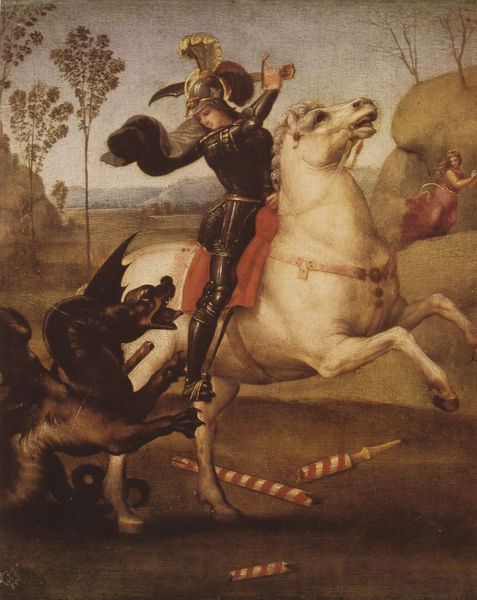
Titel: Der Heilige Georg mit dem Drachen
Künstler: Raphael
Standort: Paris
Institution: Louvre
Schlagwörter: angriff, baum, berg, blau, blätter, feder, felsen, flügel, gemälde, held, himmel, kampf, kopf, laub, mann, umhang, weiß, bäume, grün, landschaft, mädchen, ocker, see, braun, frankreich, frau, geste, grau, hintergrund, kleid, orange, schwarz, symbol, szene, vordergrund, ölbild, dame, rot, tier, wiese, malerei, blond, jung, böse, federn, geschichte, historie, rahmen, hals, holland, öl, ebene, feld, ferne, horizont, häuser, hügel, natur, gewand, mantel, hald, krone, prinzessin, renaissance, rosa, tal, wald, pferd, reiter, engel, federbusch, reiten, sattel, schwanz, schwung, sprung, steigbügel, zaumzeug, aussicht, bäumchen, liebe, laufen, berge, fels, moment, matt, lanze, weib, gestreift, streifen, pfoten, feinmalerei, flucht, reste, panzer, religion, stücke, jungfrau, gefahr, gefangen, schwert, säbel, waffe, fliehen, flüchten, helm, krallen, schwimmhäute, allegorie, ritter, jagd, rüstung, schimmel, sieg, kaputt, harnisch, bewachsen, gut, ross, christlich, kampfszene, teufel, maul, zunge, sage, wesen, wut, zaum, antikisierend, heiliger, orleans, weibchen, barriere, lokalfarben, töten, stange, niederland, stang, geflügelt, ausholen, kräftig, schlagen, tempera, ungeheuer, satan, zerbrochen, drachen, drache, bellen, rettung, baäume, drachentöter, galopp, georg, heiliger georg, michael, legende, steigen, aufbäumen, aufgebäumt, satteldecke, monster, untier, retter, bäumde, ikonographie, martin, raffael, gebrochen, schwungvoll, lindwurm, zaumseug, vrau, rittlings, frührenaissance, angreifen, biest, tafelmalerei, heiligengeschichte, sankt georg, altdorfer, aufbäumend, römerhelm, befreiung, rachen, hl georg, raphael, pipistrelli, hochsprung, tüstung, schlangenkörper, todesstoss, gerettet, bruckstücke, dracken, der heilige georg, drche, fleiehn, fschatten, heiligenviten, jungfrau von orleans, krumschwert, mädachn, schlange krallen, spärlich, zwischenhaut, 1783, drachentötung, drachenkampf, #weiss, bääime